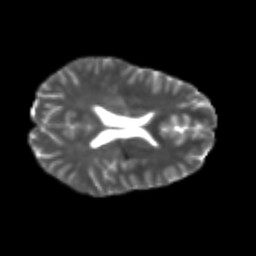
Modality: T2w
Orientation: axial
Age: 26
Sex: female
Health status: healthy
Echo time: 0.074 s